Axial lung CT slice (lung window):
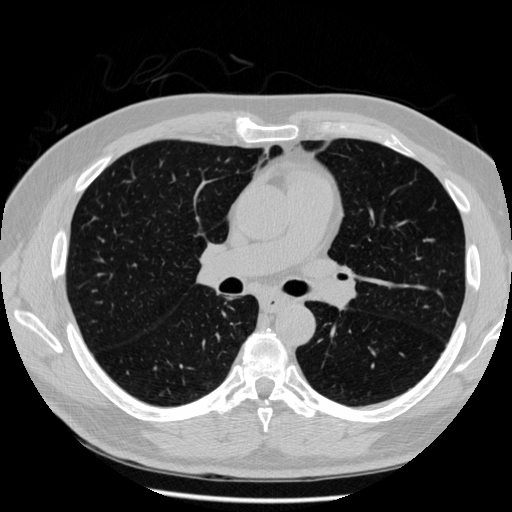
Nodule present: no